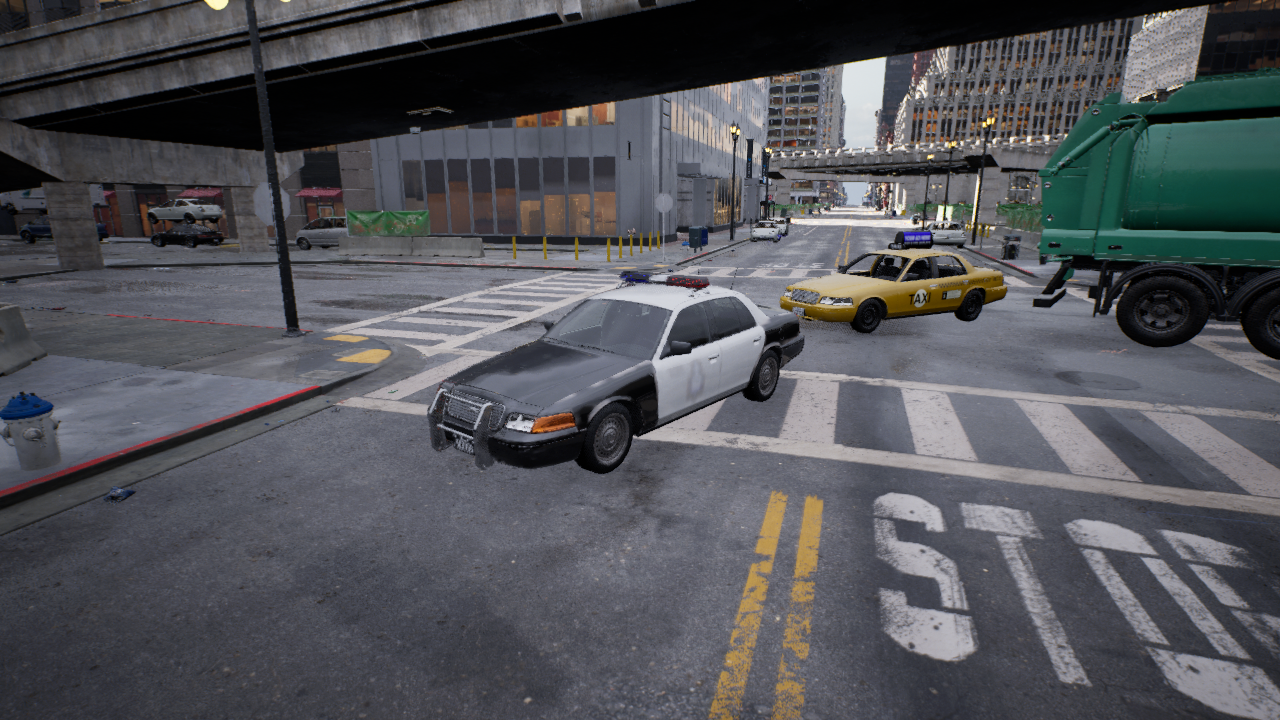
Venue: intersection
Lighting: clear day
Vehicle rig: sedan